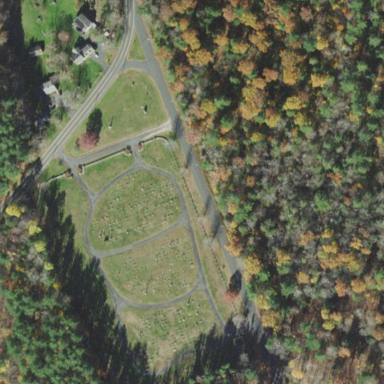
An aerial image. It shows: Private cemetery or graveyard.